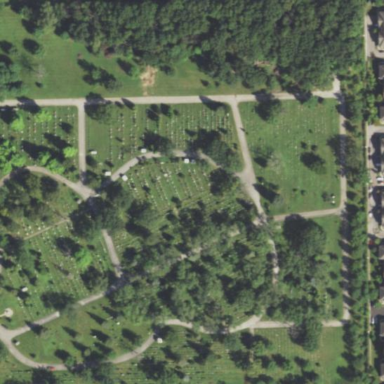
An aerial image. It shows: Cemetery.